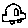
Label: car